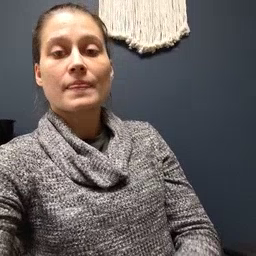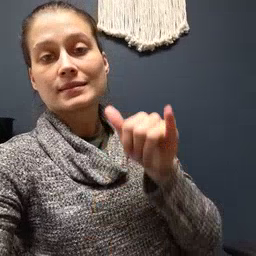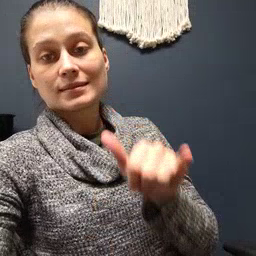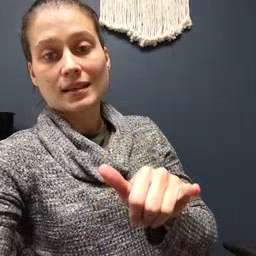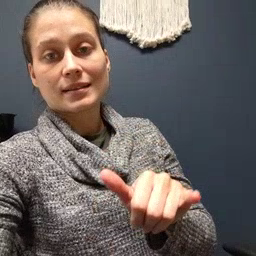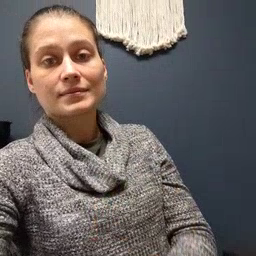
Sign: stay